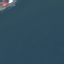
Label: SeaLake